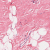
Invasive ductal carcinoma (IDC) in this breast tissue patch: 0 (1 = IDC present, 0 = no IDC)